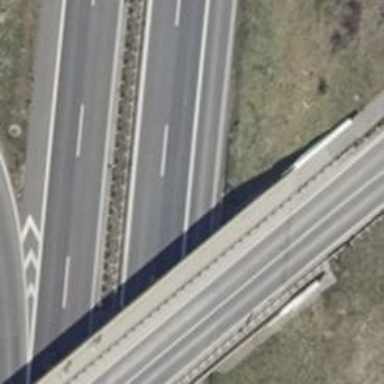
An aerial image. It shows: Asphalt motorway.